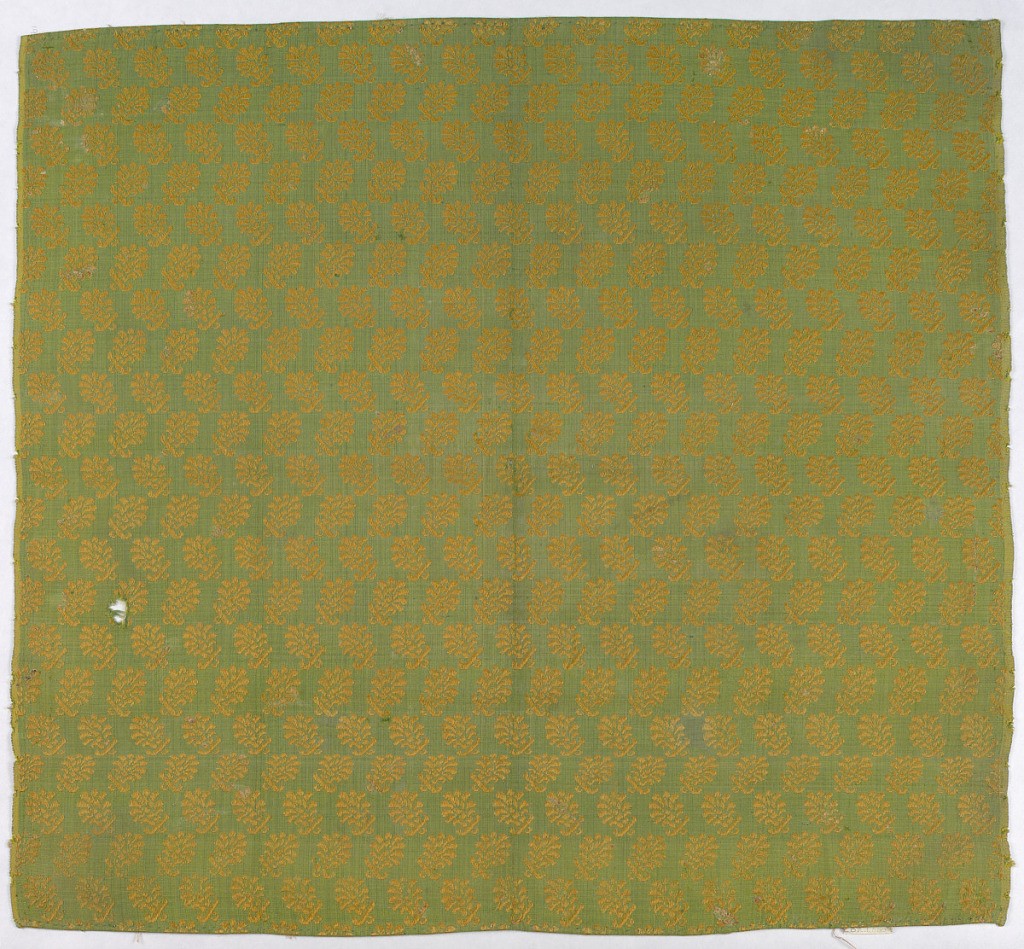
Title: Fragment
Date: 17th century
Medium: silk Technique: plain weave with supplementary warp floats
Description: Detached leaf motifs in orange on green.